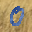
Label: 0